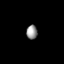
Tissue: lung
Cell type: Endothelial cells
Senescence score: 0.6162
Nuclear area (px): 154
Mean DAPI intensity: 146.643